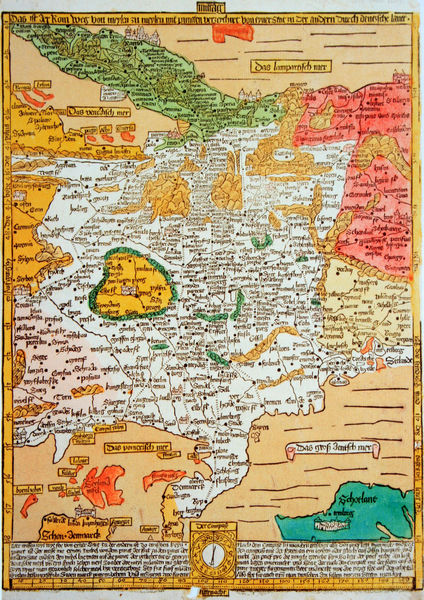
Titel: Romweg-Karte
Künstler: Erhard Etzlaub
Standort: Schweinfurt
Institution: Museum Otto Schäfer
Schlagwörter: blau, meer, wasser, weiß, gelb, grün, ocker, see, braun, bunt, orange, schwarz, skizze, türkis, zeichnung, rot, beige, rahmen, wege, insel, land, reich, england, rosa, kreis, deutschland, farbig, schrift, italien, berge, flächen, gebirge, grafik, graphik, grenze, linien, amerika, fluß, ostsee, uhr, rechteck, druck, schweiz, text, punkt, beschriftung, entwurf, karte, mittelalter, plan, landkarte, nordsee, städte, welt, pfeile, beschreibung, besitz, legende, flüsse, inseln, orte, mittelmeer, historisch, maßstab, zeichung, ausrichtung, länder, geographie, grenzen, iss, markierungen, wäder, weltkarte, kompass, ortsnamen, brün, roange, tafelb, pberschrift, imperium